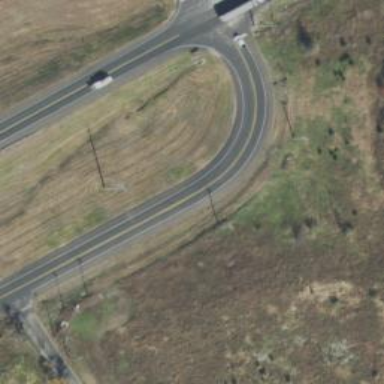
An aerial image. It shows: Secondary link road.